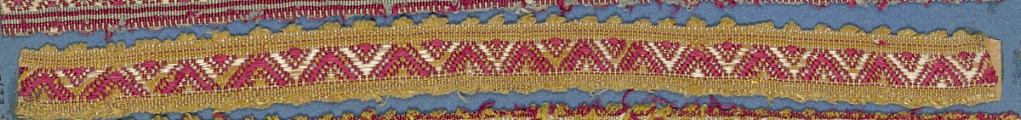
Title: Trimming
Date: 19th century
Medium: silk Technique: woven
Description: Trimming fragment in a design of red and white chevrons on a yellow ground; picot edges.